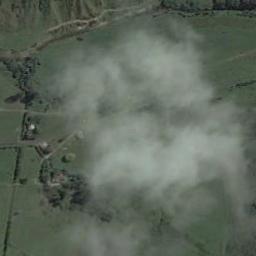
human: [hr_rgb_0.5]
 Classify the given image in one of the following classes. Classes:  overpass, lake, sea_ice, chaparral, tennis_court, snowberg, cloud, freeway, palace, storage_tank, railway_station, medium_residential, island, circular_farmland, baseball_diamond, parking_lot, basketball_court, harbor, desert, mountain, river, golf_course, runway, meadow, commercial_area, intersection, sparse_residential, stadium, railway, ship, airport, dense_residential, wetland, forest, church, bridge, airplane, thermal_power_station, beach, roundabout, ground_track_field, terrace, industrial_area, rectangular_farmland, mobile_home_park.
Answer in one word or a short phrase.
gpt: cloud